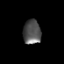
Tissue: prostate
Cell type: Epithelial cells
Senescence score: 0.2834
Nuclear area (px): 425
Mean DAPI intensity: 86.464